Question: Count the number of objects in the diagram.
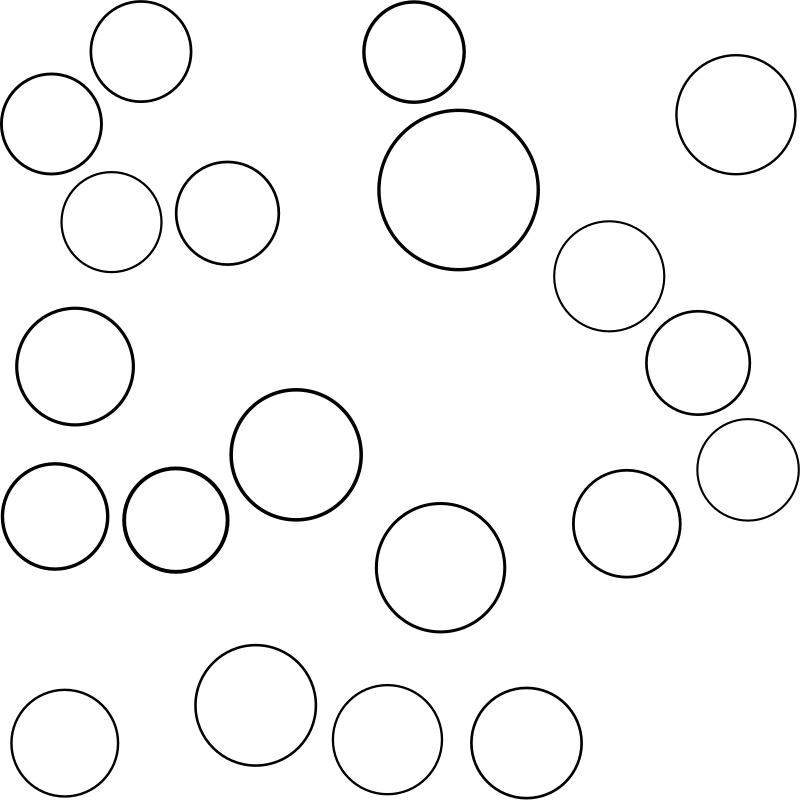
Answer: 20